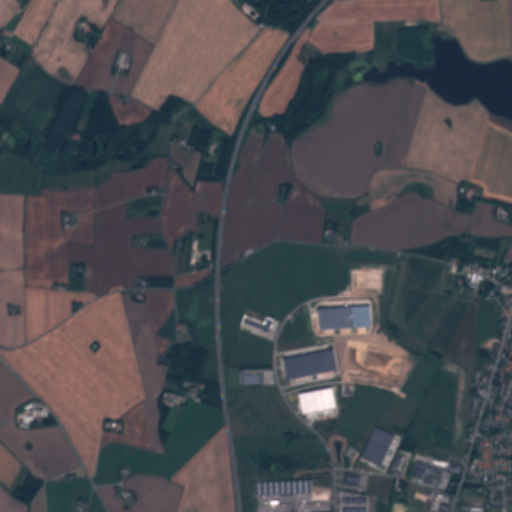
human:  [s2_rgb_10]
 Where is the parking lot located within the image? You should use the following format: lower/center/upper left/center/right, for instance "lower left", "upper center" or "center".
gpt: The parking lot is located in the center right of the image.
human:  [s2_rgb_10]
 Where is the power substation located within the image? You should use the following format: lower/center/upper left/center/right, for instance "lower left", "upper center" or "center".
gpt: The power substation is located in the lower right of the image.
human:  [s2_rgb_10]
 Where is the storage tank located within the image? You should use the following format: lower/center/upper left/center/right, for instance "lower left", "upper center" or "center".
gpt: The storage tank is located in the lower left of the image.
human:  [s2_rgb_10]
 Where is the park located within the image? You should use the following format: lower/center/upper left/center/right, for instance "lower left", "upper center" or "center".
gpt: There is no park in the image.